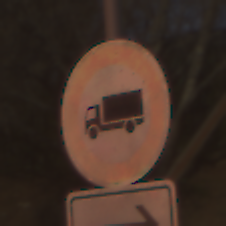
Verkehrszeichen: VerbotFuerKraftfahrzeugeUeberDreiKommaFuenfTonnen
Zusatzzeichen unten: RichtungsangabeDurchPfeile4
Umgebung: Outdoor, Nature
Tageszeit: SunriseSunset
Wetter: Clear
Licht: Natural
Jahreszeit: NotSpecified
Kontrast: HighContrast